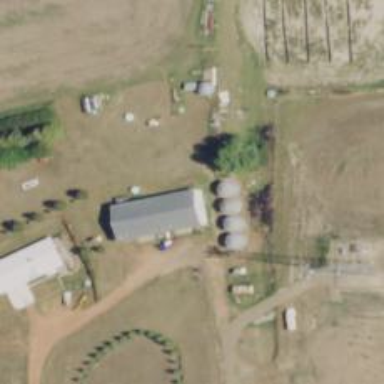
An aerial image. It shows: Silo.